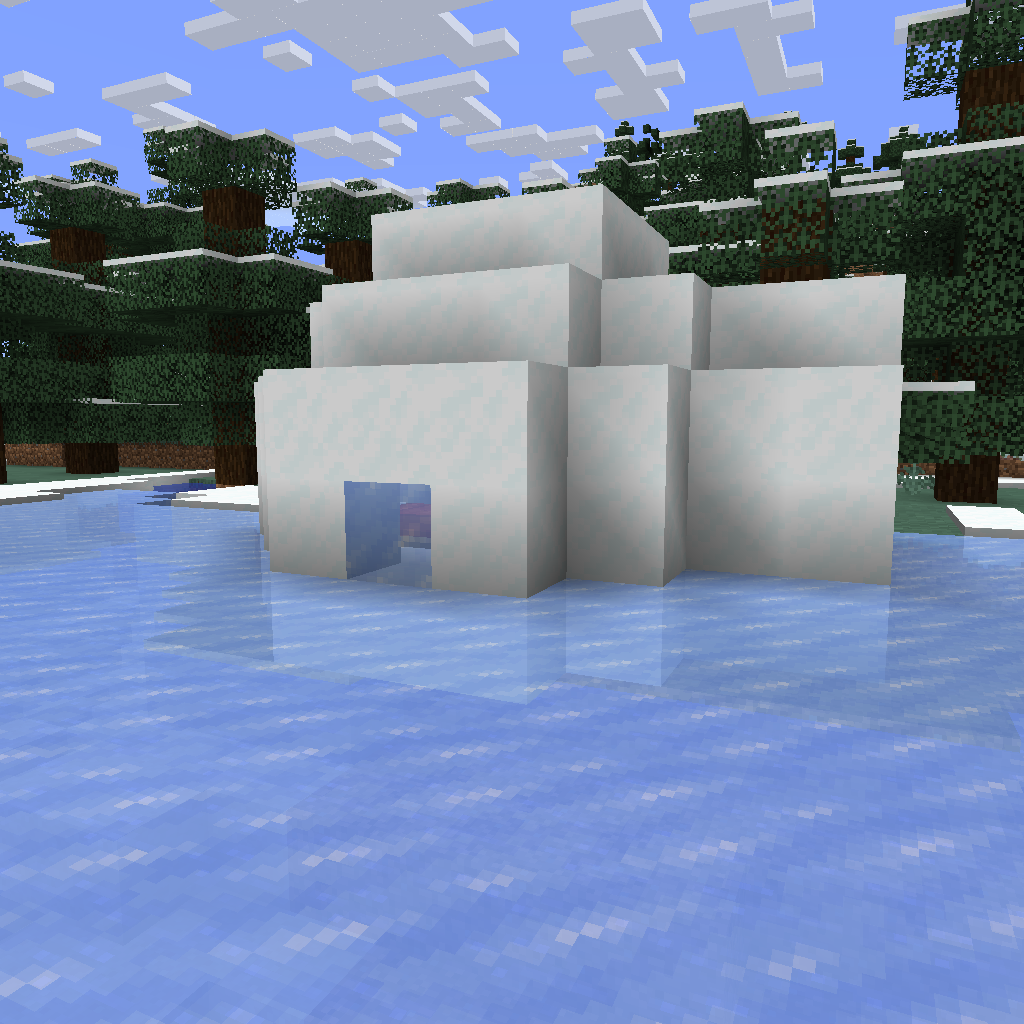
ice igloo on ice river with dark trees in the background